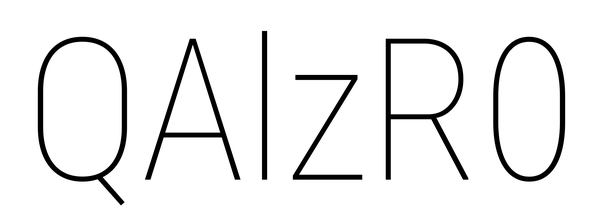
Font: Roboto_Condensed_Thin